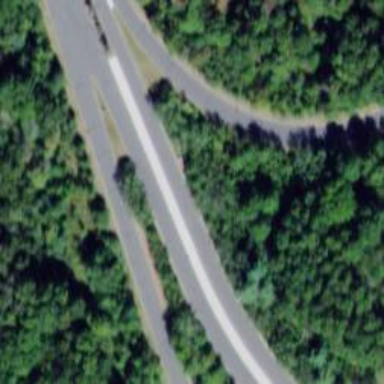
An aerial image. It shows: Tertiary link road.